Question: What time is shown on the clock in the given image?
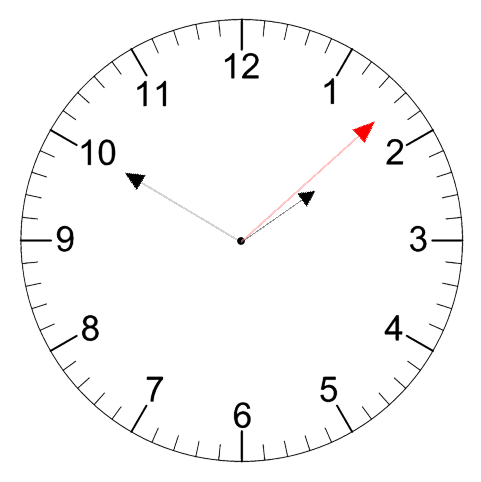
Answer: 01:50:08